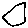
Label: hexagon